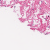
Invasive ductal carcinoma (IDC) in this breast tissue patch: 0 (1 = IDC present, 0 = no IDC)